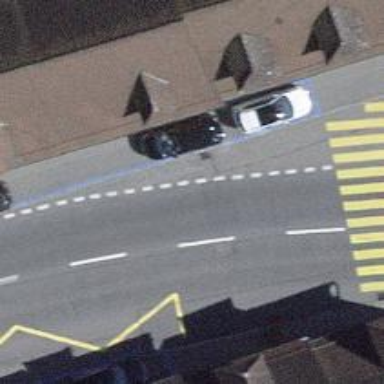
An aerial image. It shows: Bus stop with stop position for public transport.